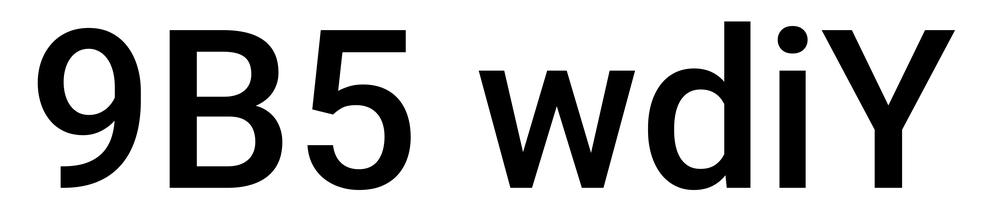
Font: Roboto_Medium